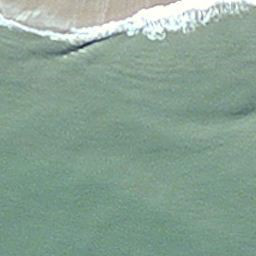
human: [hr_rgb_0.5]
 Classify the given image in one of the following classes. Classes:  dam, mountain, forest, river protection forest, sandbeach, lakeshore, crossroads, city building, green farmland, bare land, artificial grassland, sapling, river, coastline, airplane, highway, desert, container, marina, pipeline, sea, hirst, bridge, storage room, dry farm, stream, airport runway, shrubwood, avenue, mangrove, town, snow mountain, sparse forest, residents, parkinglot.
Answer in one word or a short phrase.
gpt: coastline